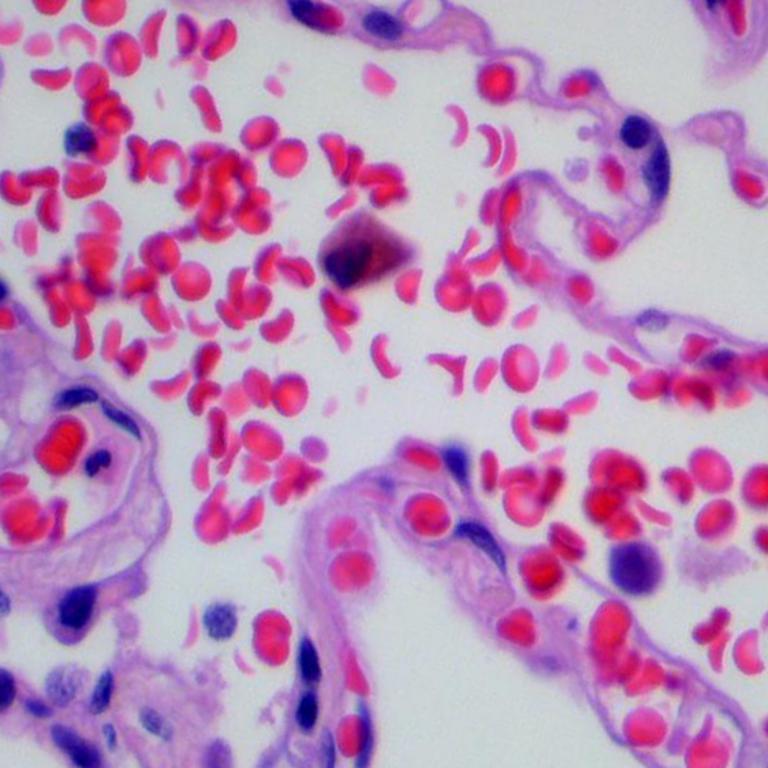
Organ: lung
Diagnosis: benign